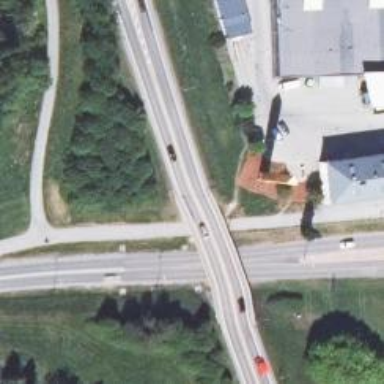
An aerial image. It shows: Trunk highway bridge with asphalt surface.